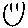
Label: smiley face